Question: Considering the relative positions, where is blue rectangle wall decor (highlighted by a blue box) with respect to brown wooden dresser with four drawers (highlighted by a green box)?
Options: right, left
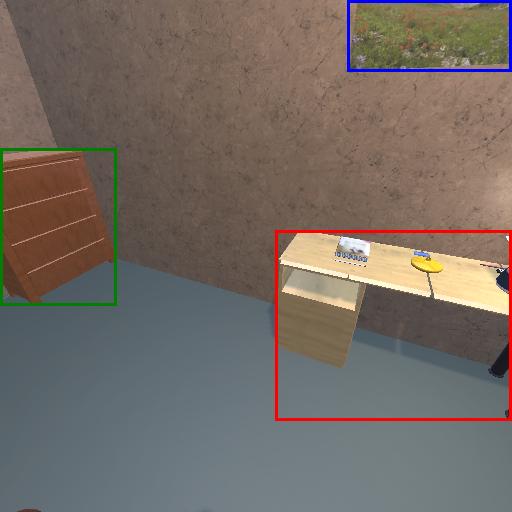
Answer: right